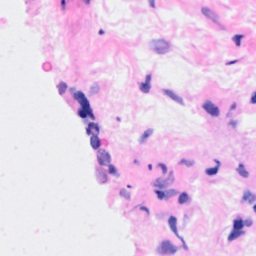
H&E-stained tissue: Breast